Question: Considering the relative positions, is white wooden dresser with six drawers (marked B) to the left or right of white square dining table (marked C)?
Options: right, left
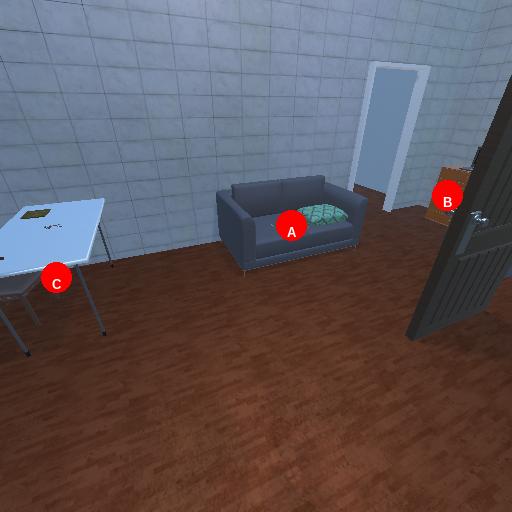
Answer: right